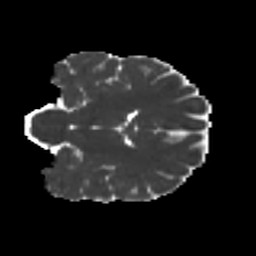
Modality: MD
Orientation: coronal
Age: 32
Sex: male
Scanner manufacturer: ge
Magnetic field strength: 3 T
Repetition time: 7.8 s
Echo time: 0.0606 s